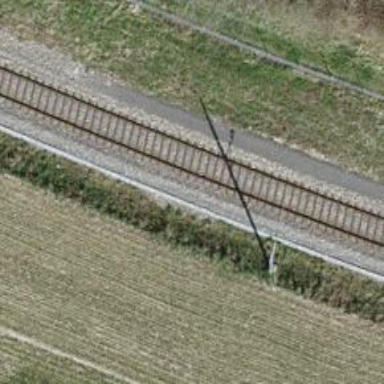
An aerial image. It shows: Single-track railway with electrified contact lines.